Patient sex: M
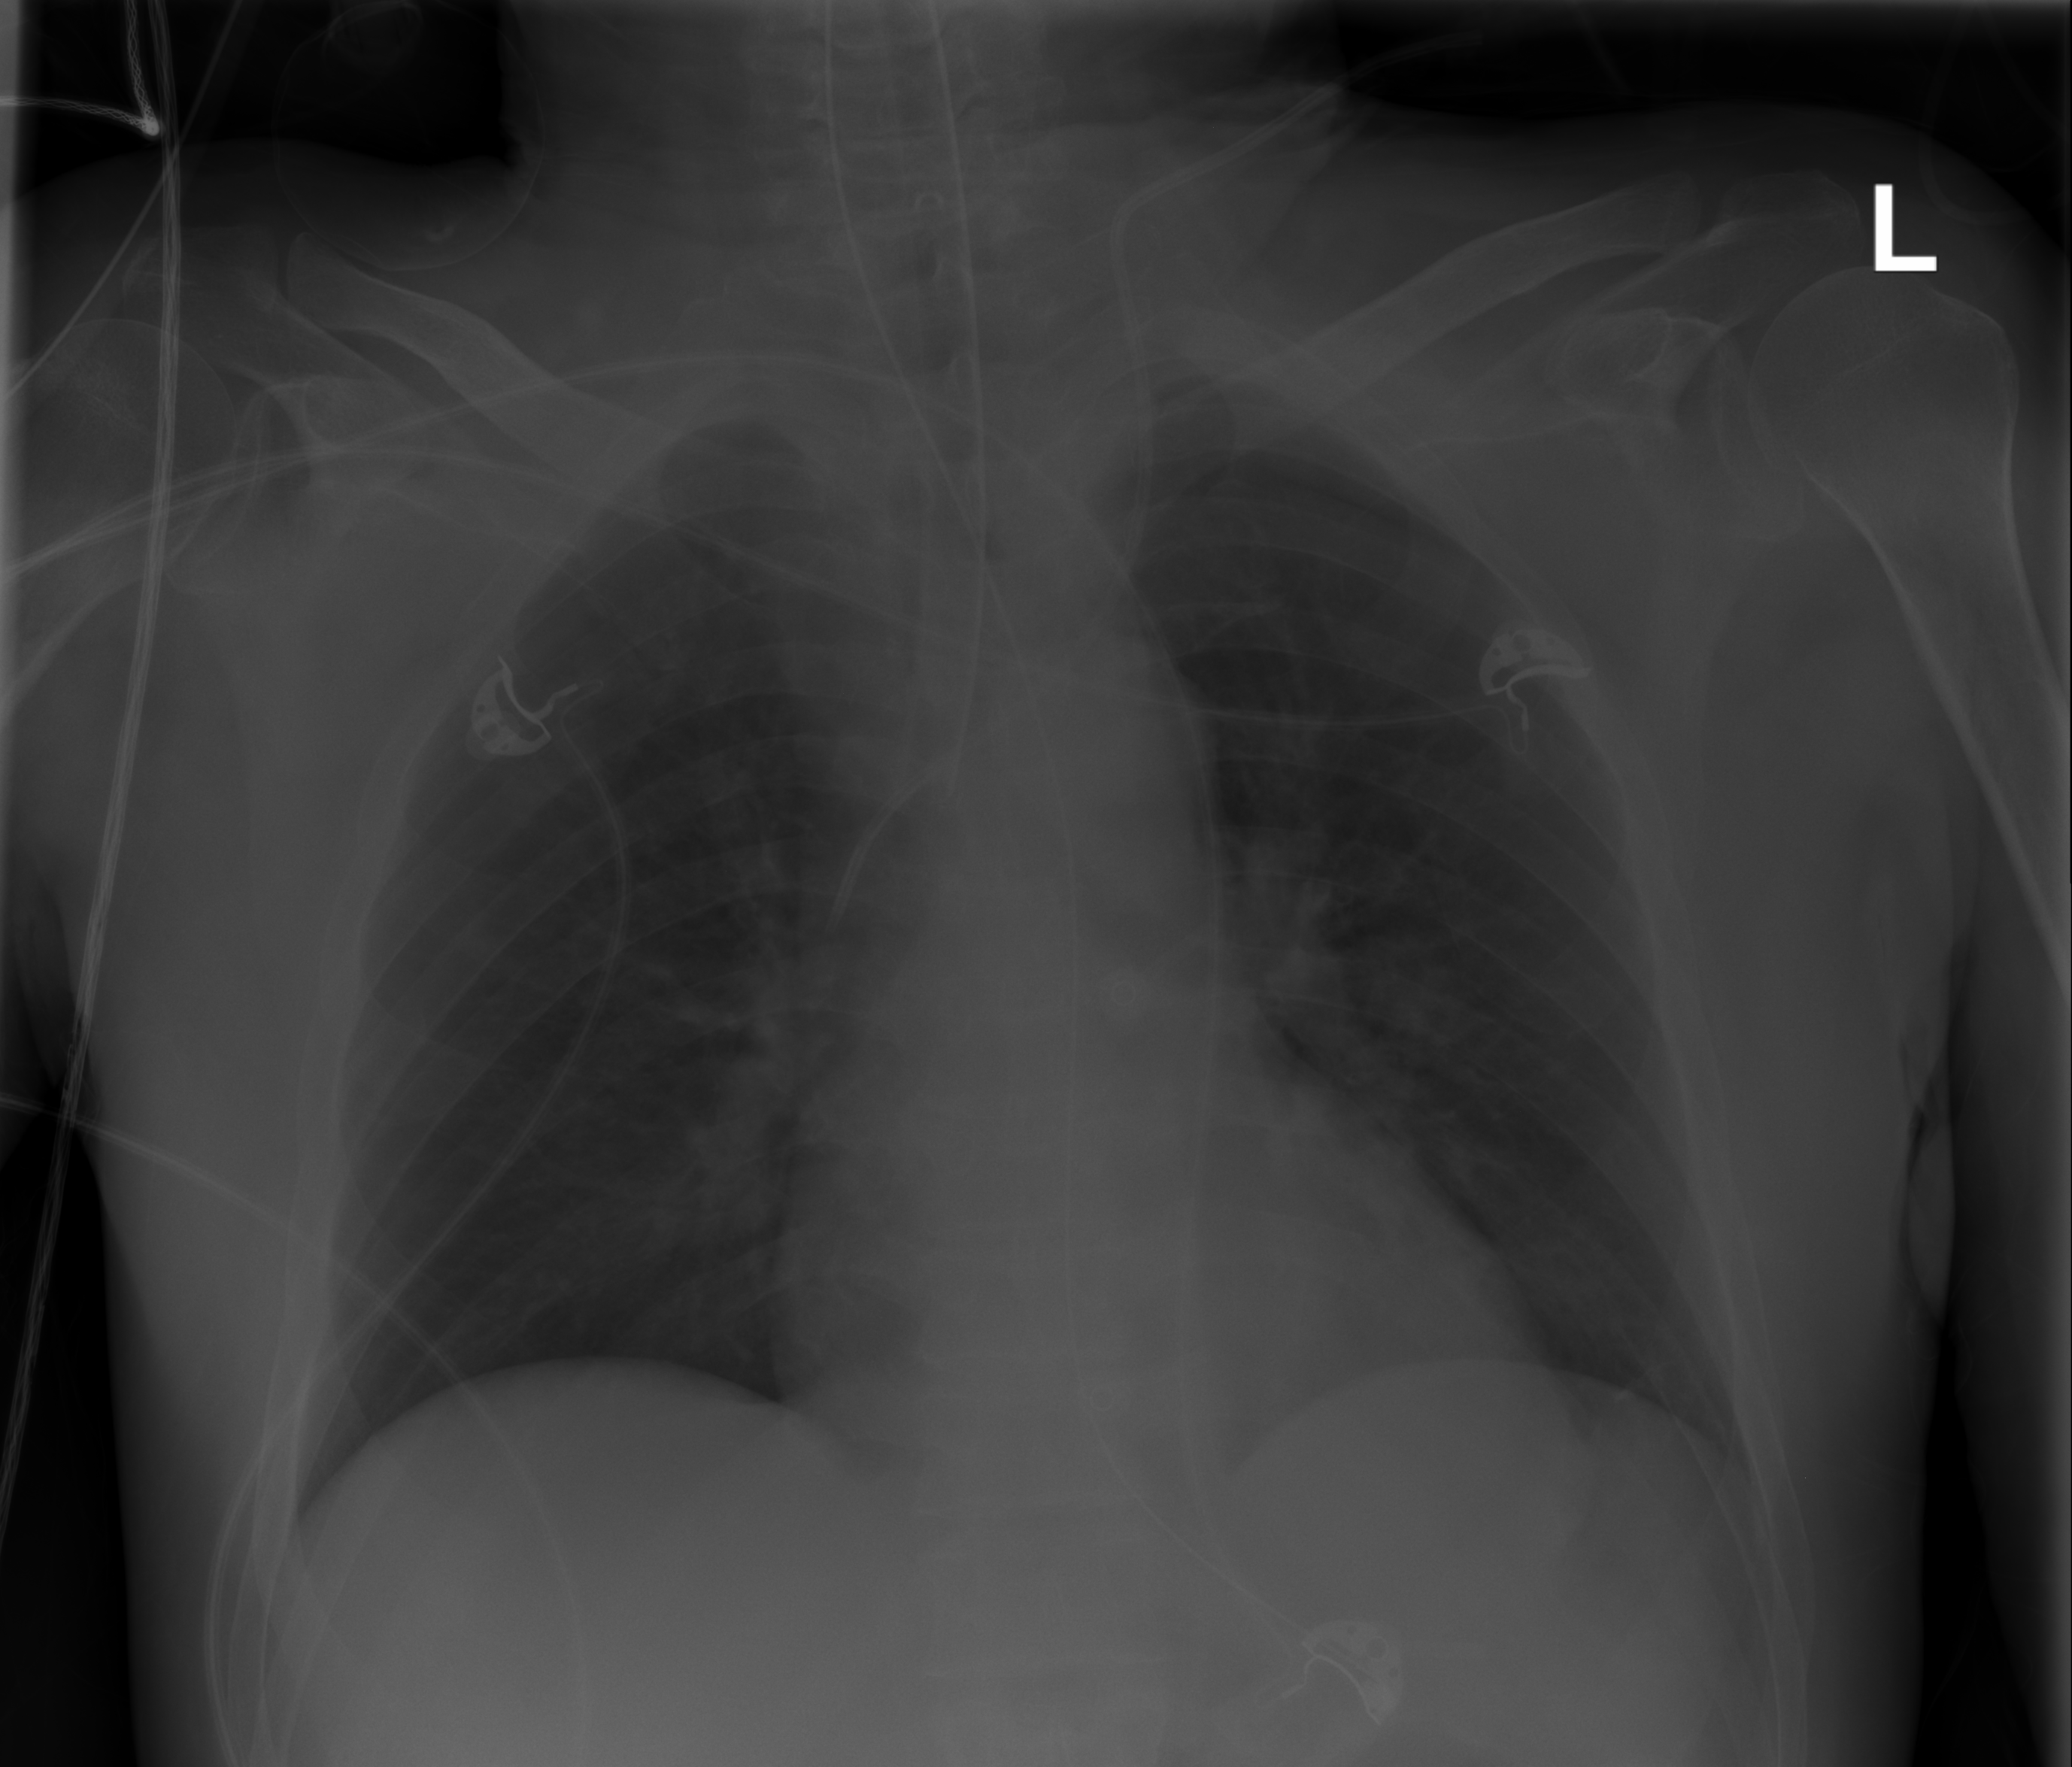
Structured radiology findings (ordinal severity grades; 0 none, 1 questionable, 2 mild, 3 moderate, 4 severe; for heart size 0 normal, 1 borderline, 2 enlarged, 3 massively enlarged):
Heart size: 0
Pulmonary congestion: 0
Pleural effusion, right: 0
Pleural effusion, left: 0
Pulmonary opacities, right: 0
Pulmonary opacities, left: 0
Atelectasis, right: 1
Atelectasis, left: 1